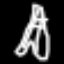
Label: The Eiffel Tower